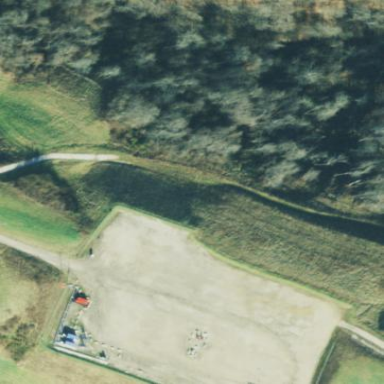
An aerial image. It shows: Industrial area used for fracking.